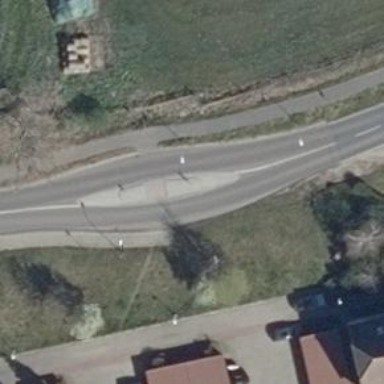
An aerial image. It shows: Traffic calming island.